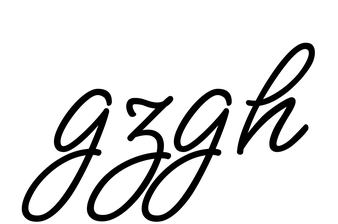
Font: MeowScript-Regular